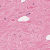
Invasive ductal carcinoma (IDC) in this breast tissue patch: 0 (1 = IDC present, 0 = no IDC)